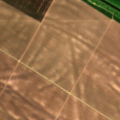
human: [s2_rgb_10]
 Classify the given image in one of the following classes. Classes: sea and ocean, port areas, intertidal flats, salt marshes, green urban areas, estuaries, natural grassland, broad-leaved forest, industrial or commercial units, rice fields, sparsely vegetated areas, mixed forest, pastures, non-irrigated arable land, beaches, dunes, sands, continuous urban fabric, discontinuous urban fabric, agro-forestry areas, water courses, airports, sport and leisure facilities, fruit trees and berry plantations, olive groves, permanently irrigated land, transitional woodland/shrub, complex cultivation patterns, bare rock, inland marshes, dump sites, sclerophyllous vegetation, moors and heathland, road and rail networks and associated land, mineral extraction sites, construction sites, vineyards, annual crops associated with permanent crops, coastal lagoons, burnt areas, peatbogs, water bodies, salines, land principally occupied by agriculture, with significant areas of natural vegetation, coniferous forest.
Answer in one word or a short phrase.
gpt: non-irrigated arable land, transitional woodland/shrub